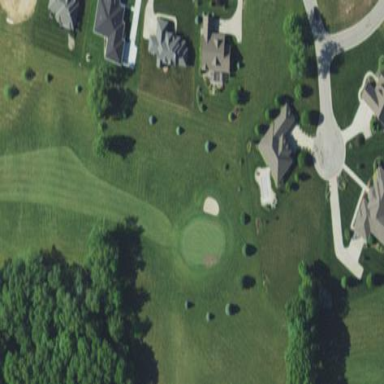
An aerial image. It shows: Scenic golf fairway.